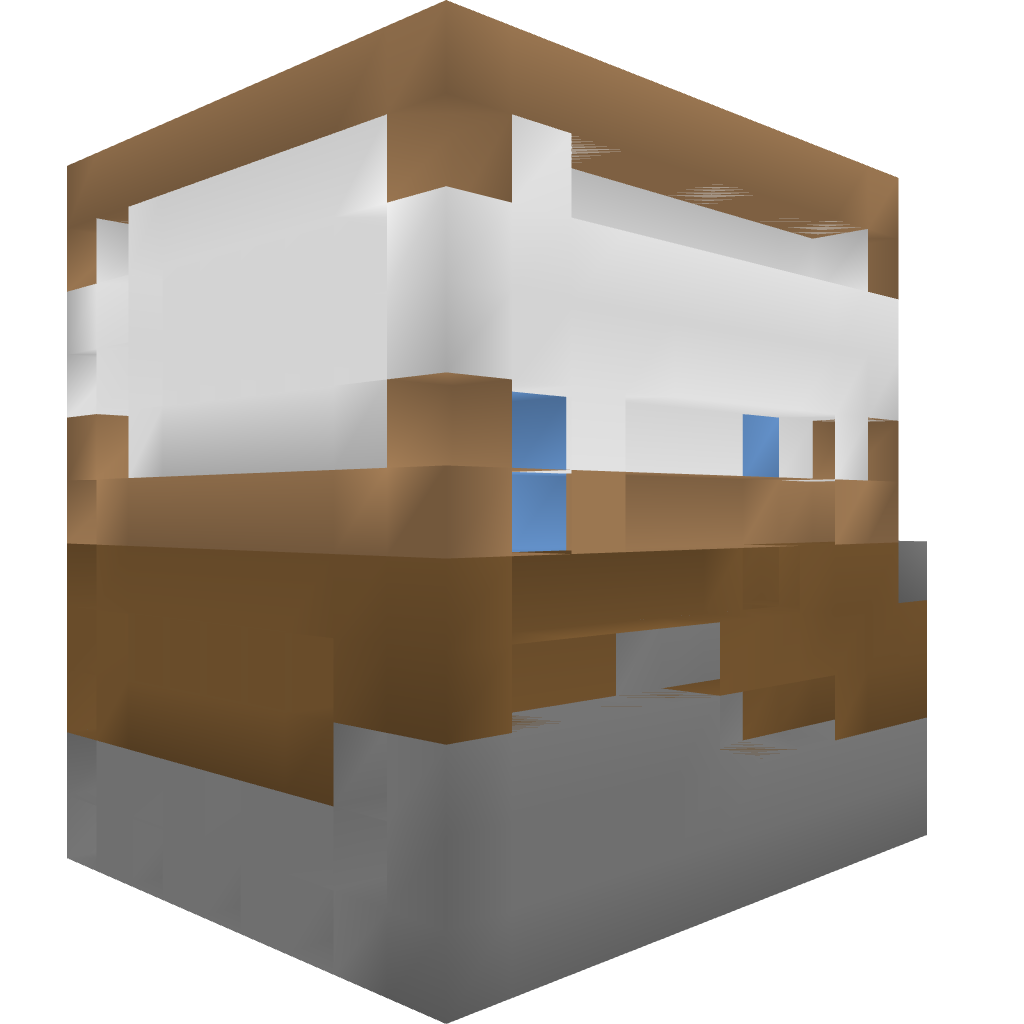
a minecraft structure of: AFK Pool bad low quality